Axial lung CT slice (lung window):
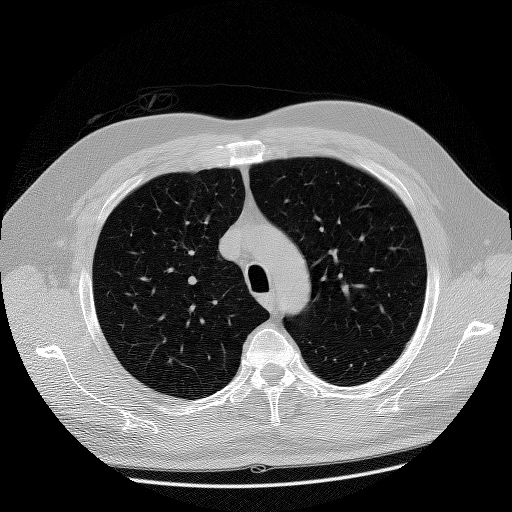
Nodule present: no